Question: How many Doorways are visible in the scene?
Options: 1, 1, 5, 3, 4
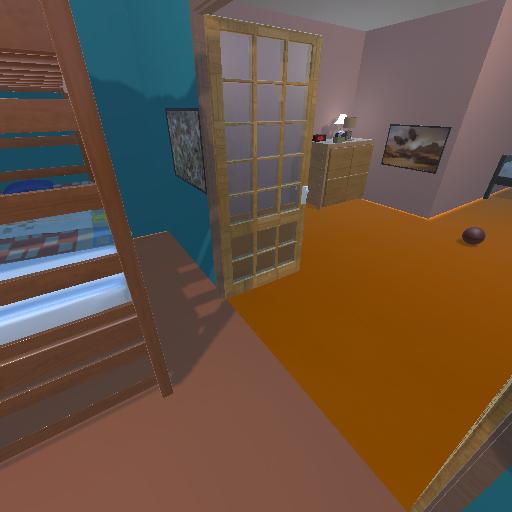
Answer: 1